Question: Having some real issues with this and cannot suss out where the problem lies.
I have created a basic car site which as the ability for users to upload pictures. i got a detail page, that hyperlink according the unique ID, which works fine. It all breaks down when i inserted a list view into the equation. I essentially want to make a small gallery, where a user clicks on it and it shows specific details.
It does work, however, if you refer to the image, this is what happens:
Now the images that work do not link at all to its unique ID (says data mismatch). The images that don't work link perfectly fine to its unique ID, but fails to display pictures.
cardata.aspx
'''
<%@ Page Title="" Language="vb" AutoEventWireup="false" MasterPageFile="~/Site.Master" CodeBehind="cardata.aspx.vb" Inherits="WebApplication1.cardata" %>
<asp:Content ID="Content1" ContentPlaceHolderID="HeadContent" runat="server">
</asp:Content>
<asp:Content ID="Content2" ContentPlaceHolderID="FeaturedContent" runat="server">
<br />
<br />
<asp:GridView ID="GridView2" runat="server" AutoGenerateColumns="False" DataSourceID="TagsDataSource" Height="23px" Width="130px" CellPadding="4" style="color: #663300" ForeColor="#333333" GridLines="None">
<AlternatingRowStyle BackColor="White" ForeColor="#284775" />
<Columns>
<asp:HyperLinkField DataNavigateUrlFields="Tag" DataNavigateUrlFormatString="CarByTags.aspx?Tag={0}" DataTextField="Tag" />
</Columns>
<EditRowStyle BackColor="#999999" />
<FooterStyle BackColor="#5D7B9D" ForeColor="White" Font-Bold="True" />
<HeaderStyle BackColor="#5D7B9D" Font-Bold="True" ForeColor="White" />
<PagerStyle ForeColor="White" HorizontalAlign="Center" BackColor="#284775" />
<RowStyle BackColor="#F7F6F3" ForeColor="#333333" />
<SelectedRowStyle BackColor="#E2DED6" Font-Bold="True" ForeColor="#333333" />
<SortedAscendingCellStyle BackColor="#E9E7E2" />
<SortedAscendingHeaderStyle BackColor="#506C8C" />
<SortedDescendingCellStyle BackColor="#FFFDF8" />
<SortedDescendingHeaderStyle BackColor="#6F8DAE" />
</asp:GridView>
<br />
<asp:SqlDataSource ID="TagsDataSource" runat="server" ConnectionString="<%$ ConnectionStrings:CarDataString %>" ProviderName="<%$ ConnectionStrings:CarDataString.ProviderName %>" SelectCommand="SELECT [Tag] FROM [tags]"></asp:SqlDataSource>
<asp:ListView ID="ListView1" runat="server" DataSourceID="SqlDataSource1" GroupItemCount="3">
<AlternatingItemTemplate>
<td runat="server" style="background-color:#FFF8DC;">
<asp:Label ID="Image" runat="server" />
<a href='cardetail.aspx?ID={0}' />
<img src='<%# Eval("Image") %>' height="230" width="400" />
</a>
<br />
</td>
</AlternatingItemTemplate>
<EditItemTemplate>
<td runat="server" style="background-color:#008A8C;color: #FFFFFF;">Image:
<asp:TextBox ID="ImageTextBox" runat="server" Text='<%# Bind("Image") %>' />
<br />
<asp:Button ID="UpdateButton" runat="server" CommandName="Update" Text="Update" />
<br />
<asp:Button ID="CancelButton" runat="server" CommandName="Cancel" Text="Cancel" />
<br /></td>
</EditItemTemplate>
<EmptyDataTemplate>
<table runat="server" style="background-color: #FFFFFF;border-collapse: collapse;border-color: #999999;border-style:none;border-width:1px;">
<tr>
<td>No data was returned.</td>
</tr>
</table>
</EmptyDataTemplate>
<EmptyItemTemplate>
<td runat="server" />
</EmptyItemTemplate>
<GroupTemplate>
<tr id="itemPlaceholderContainer" runat="server">
<td id="itemPlaceholder" runat="server"></td>
</tr>
</GroupTemplate>
<InsertItemTemplate>
<td runat="server" style="">Image:
<asp:TextBox ID="ImageTextBox" runat="server" Text='<%# Bind("Image") %>' />
<br />
<asp:Button ID="InsertButton" runat="server" CommandName="Insert" Text="Insert" />
<br />
<asp:Button ID="CancelButton" runat="server" CommandName="Cancel" Text="Clear" />
<br /></td>
</InsertItemTemplate>
<ItemTemplate>
<td runat="server" style="background-color:#DCDCDC;color: #000000;">Image:
<asp:Label ID="ImageLabel" runat="server" Text='<%# Eval("Image") %>' />
<asp:HyperLink ID="hlEdit" runat="server"
NavigateUrl='<%# Eval("ID", "cardetail.aspx?ID={0}")%>'
ImageUrl="~/Images/edit.png"></asp:HyperLink>
<br /></td>
</ItemTemplate>
<LayoutTemplate>
<table runat="server">
<tr runat="server">
<td runat="server">
<table id="groupPlaceholderContainer" runat="server" border="1" style="background-color: #FFFFFF;border-collapse: collapse;border-color: #999999;border-style:none;border-width:1px;font-family: Verdana, Arial, Helvetica, sans-serif;">
<tr id="groupPlaceholder" runat="server">
</tr>
</table>
</td>
</tr>
<tr runat="server">
<td runat="server" style="text-align: center;background-color: #CCCCCC;font-family: Verdana, Arial, Helvetica, sans-serif;color: #000000;">
<asp:DataPager ID="DataPager1" runat="server" PageSize="12">
<Fields>
<asp:NextPreviousPagerField ButtonType="Button" ShowFirstPageButton="True" ShowLastPageButton="True" />
</Fields>
</asp:DataPager>
</td>
</tr>
</table>
</LayoutTemplate>
<SelectedItemTemplate>
<td runat="server" style="background-color:#008A8C;font-weight: bold;color: #FFFFFF;">Image:
<asp:Label ID="ImageLabel" runat="server" Text='<%# Eval("Image") %>' />
<asp:HyperLink ID="hlEdit" runat="server"
NavigateUrl='<%# Eval("ID", "cardetail.aspx?ID={0}")%>'
ImageUrl="~/Images/edit.png"></asp:HyperLink>
<br /></td>
</SelectedItemTemplate>
</asp:ListView>
<asp:SqlDataSource ID="SqlDataSource2" runat="server" ConnectionString="<%$ ConnectionStrings:CarDataString %>" ProviderName="<%$ ConnectionStrings:CarDataString.ProviderName %>" SelectCommand="SELECT [Image] FROM [carclub]"></asp:SqlDataSource>
<br />
<br />
<asp:GridView ID="GridView1" runat="server" AutoGenerateColumns="False" DataKeyNames="ID" DataSourceID="SqlDataSource1" CellPadding="4" ForeColor="#333333" GridLines="None">
<AlternatingRowStyle BackColor="White" ForeColor="#284775" />
<Columns>
<asp:BoundField DataField="ID" HeaderText="ID" SortExpression="ID" InsertVisible="False" ReadOnly="True" />
<asp:BoundField DataField="Car Make" HeaderText="Car Make" SortExpression="Car Make" />
<asp:BoundField DataField="Model" HeaderText="Model" SortExpression="Model" />
<asp:BoundField DataField="Age" HeaderText="Age" SortExpression="Age" />
<asp:BoundField DataField="Engine Size" HeaderText="Engine Size" SortExpression="Engine Size" />
<asp:BoundField DataField="Origin" HeaderText="Origin" SortExpression="Origin" />
<asp:BoundField DataField="BHP" HeaderText="BHP" SortExpression="BHP" />
<asp:BoundField DataField="Layout" HeaderText="Layout" SortExpression="Layout" />
<asp:BoundField DataField="Description" HeaderText="Description" SortExpression="Description" />
<asp:HyperLinkField DataNavigateUrlFields="ID" DataNavigateUrlFormatString="cardetail.aspx?ID={0}" HeaderText="More Details" Text="Details" />
</Columns>
<EditRowStyle BackColor="#999999" />
<FooterStyle BackColor="#5D7B9D" ForeColor="White" Font-Bold="True" />
<HeaderStyle BackColor="#5D7B9D" Font-Bold="True" ForeColor="White" />
<PagerStyle ForeColor="White" HorizontalAlign="Center" BackColor="#284775" />
<RowStyle BackColor="#F7F6F3" ForeColor="#333333" />
<SelectedRowStyle BackColor="#E2DED6" Font-Bold="True" ForeColor="#333333" />
<SortedAscendingCellStyle BackColor="#E9E7E2" />
<SortedAscendingHeaderStyle BackColor="#506C8C" />
<SortedDescendingCellStyle BackColor="#FFFDF8" />
<SortedDescendingHeaderStyle BackColor="#6F8DAE" />
</asp:GridView>
<asp:SqlDataSource ID="SqlDataSource1" runat="server" ConnectionString="<%$ ConnectionStrings:CarDataString %>" ProviderName="<%$ ConnectionStrings:CarDataString.ProviderName %>" SelectCommand="SELECT * FROM [carclub]"></asp:SqlDataSource>
</asp:Content>
<asp:Content ID="Content3" ContentPlaceHolderID="MainContent" runat="server">
</asp:Content>
'''
cardetail.aspx
'''
Imports System.Data.OleDb
Public Class cardetail
Inherits System.Web.UI.Page
Protected Sub Page_Load(ByVal sender As Object, ByVal e As System.EventArgs) Handles Me.Load
If IsPostBack = False Then
If Request.Params("ID") = "" Then Response.Redirect("cardata.aspx")
Dim oleDbConn As New OleDb.OleDbConnection(ConfigurationManager.ConnectionStrings("CarDataString").ConnectionString)
Dim SqlString As String = "SELECT * FROM comments WHERE car_fkId=@f1"
Dim cmd As OleDbCommand = New OleDbCommand(SqlString, oleDbConn)
cmd.CommandType = CommandType.Text
cmd.Parameters.AddWithValue("@f1", Request.Params("ID"))
oleDbConn.Open()
Dim dataReader = cmd.ExecuteReader()
GridView2.DataSource = dataReader
GridView2.DataBind()
End If
End Sub
Protected Sub btn_AddComment_Click(sender As Object, e As EventArgs) Handles btn_AddComment.Click
Dim oleDbConn As New OleDb.OleDbConnection(ConfigurationManager.ConnectionStrings("CarDataString").ConnectionString)
Dim SqlString As String = "Insert into comments(Author, Comment, Title, car_fkId) Values (@f1,@f2,@f3,@f4)"
Dim cmd As OleDbCommand = New OleDbCommand(SqlString, oleDbConn)
cmd.CommandType = CommandType.Text
cmd.Parameters.AddWithValue("@f1", tb_author.Text)
cmd.Parameters.AddWithValue("@f2", tb_title.Text)
cmd.Parameters.AddWithValue("@f3", tb_comment.Text)
cmd.Parameters.AddWithValue("@f4", Request.Params("ID"))
oleDbConn.Open()
cmd.ExecuteNonQuery()
''''''fill Gridview2
Dim fillComments As String = "SELECT * FROM comments WHERE car_fkId=@f1"
Dim fillCommentsCmd As OleDbCommand = New OleDbCommand(fillComments, oleDbConn)
fillCommentsCmd.CommandType = CommandType.Text
fillCommentsCmd.Parameters.AddWithValue("@f1", Request.Params("ID"))
Dim dataReader = fillCommentsCmd.ExecuteReader()
GridView2.DataSource = dataReader
GridView2.DataBind()
tb_author.Text = ""
tb_comment.Text = ""
tb_title.Text = ""
End Sub
Protected Sub CheckBoxList1_SelectedIndexChanged(sender As Object, e As EventArgs) Handles CheckBoxList1.SelectedIndexChanged
End Sub
Protected Sub Button1_Click(sender As Object, e As EventArgs) Handles Button1.Click
Dim oleDbConn As New OleDb.OleDbConnection(ConfigurationManager.ConnectionStrings("CarDataString").ConnectionString)
Dim SqlString As String = "INSERT INTO CarTagJunction(Car_fkId,Tag_fkId) VALUES(@f1,@f2)"
oleDbConn.Open()
For Each cb As ListItem In CheckBoxList1.Items
If cb.Selected Then
'here is where we add the join to the table of tags of cars
Dim cmd As OleDbCommand = New OleDbCommand(SqlString, oleDbConn)
cmd.CommandType = CommandType.Text
cmd.Parameters.AddWithValue("@f1", Request.Params("ID"))
cmd.Parameters.AddWithValue("@f2", cb.Value)
cmd.ExecuteNonQuery()
End If
Next
If TextBox1.Text = "" Then Return
Dim newTags = TextBox1.Text.Split(",")
For Each newTag In newTags
Dim newTagSql As String = "INSERT INTO Tags(Tag) VALUES(@f1)"
Dim cmd As OleDbCommand = New OleDbCommand(newTagSql, oleDbConn)
cmd.CommandType = CommandType.Text
cmd.Parameters.AddWithValue("@f1", newTag)
cmd.ExecuteNonQuery()
Dim getLastIdCmd As OleDbCommand = New OleDbCommand("SELECT TOP 1 ID from Tags ORDER BY ID DESC", oleDbConn)
Dim dr = getLastIdCmd.ExecuteReader()
dr.Read()
Dim LastId = dr.GetValue(0)
Dim newcmd As OleDbCommand = New OleDbCommand(SqlString, oleDbConn)
newcmd.CommandType = CommandType.Text
newcmd.Parameters.AddWithValue("@f1", Request.Params("ID"))
newcmd.Parameters.AddWithValue("@f2", LastId)
newcmd.ExecuteNonQuery()
Next
End Sub
Protected Sub LoginView1_ViewChanged(sender As Object, e As EventArgs) Handles LoginView1.ViewChanged
End Sub
Protected Sub tb_author_TextChanged(sender As Object, e As EventArgs) Handles tb_author.TextChanged
End Sub
End Class
'''
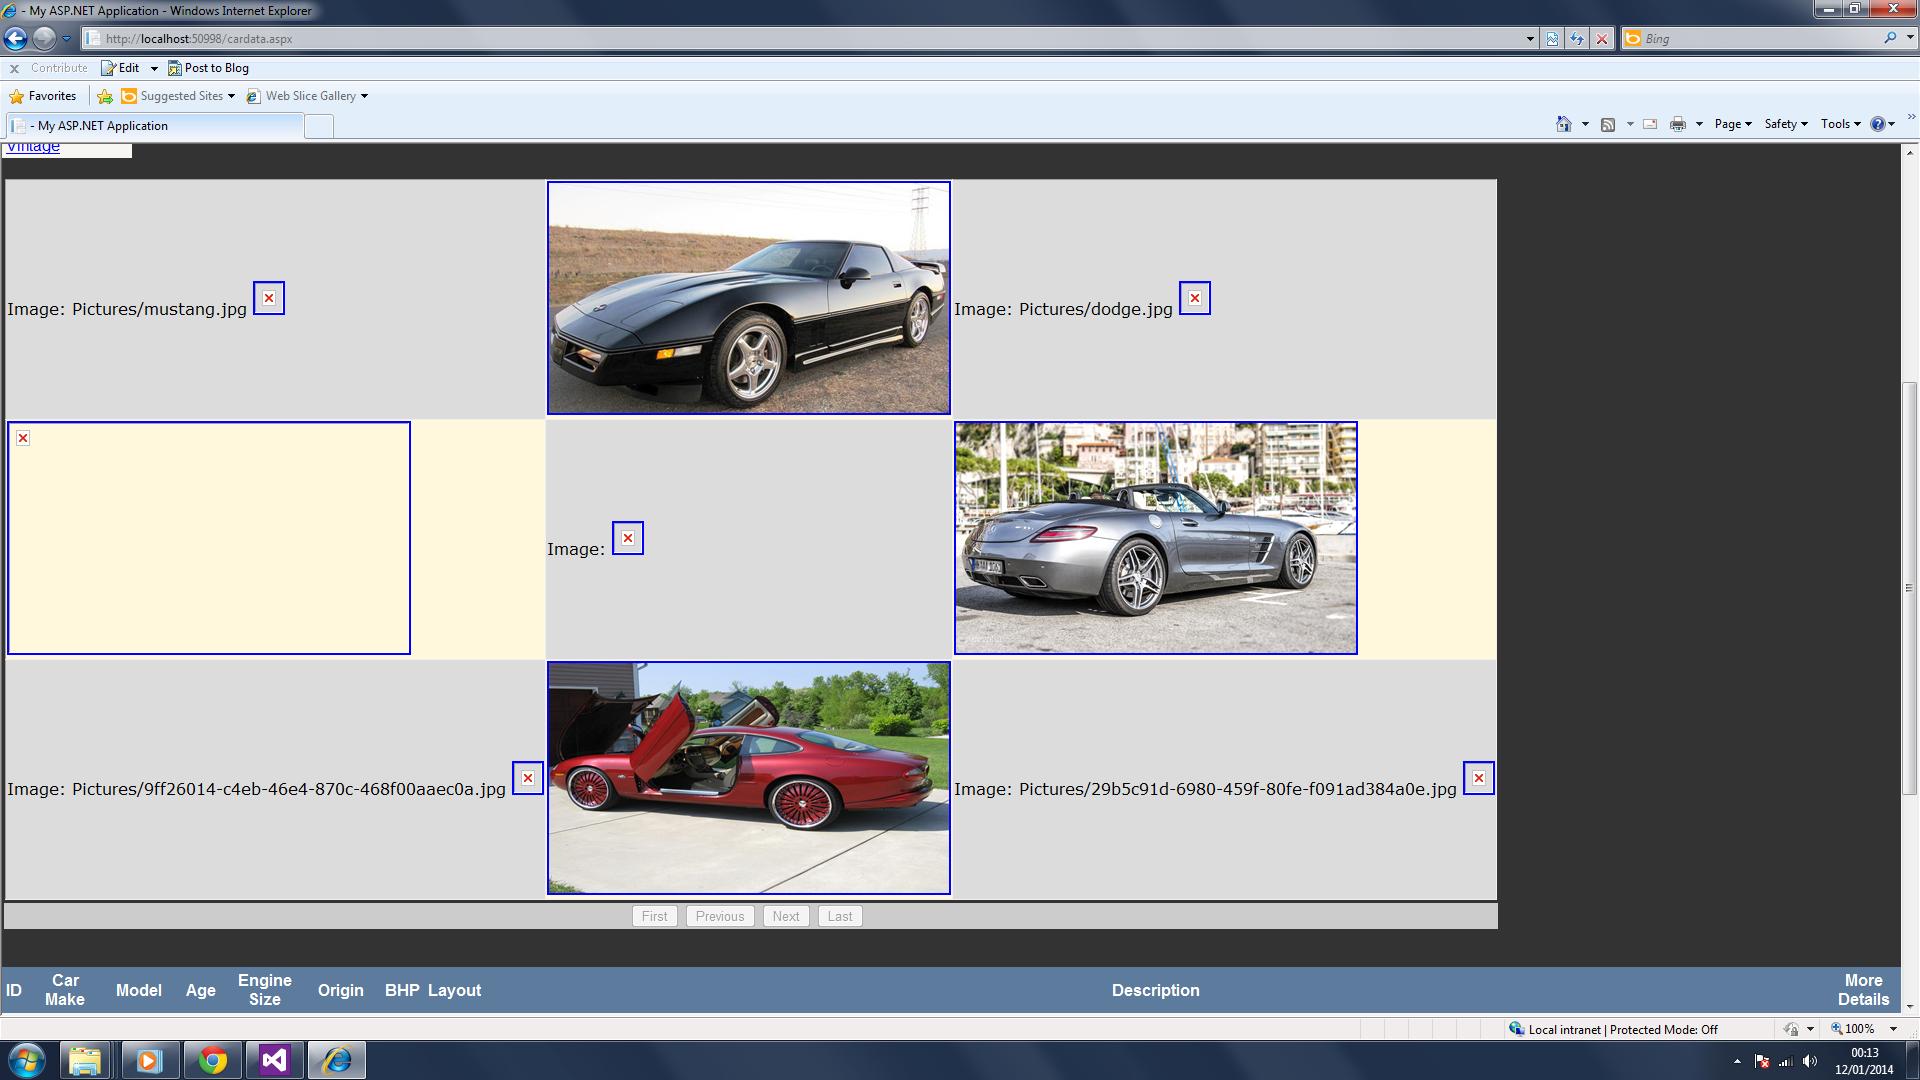
Answer: Your anchor tag has several issues:
1. The tag is closed early. Then there is a closed </a> without any opening <a>.
2. href is incorrect, ID={0} will cause an error when you will try to convert it to int.
3.  has no relation with the preceding <a> tag.
Your markup should be like this:
'''
<AlternatingItemTemplate>
<td runat="server" style="background-color:#FFF8DC;">
<asp:Label ID="Image" runat="server" />
<a href='<%# Eval("ID", "cardetail.aspx?ID={0}") %>' >
<img src='<%# Eval("Image") %>' height="230" width="400" />
</a>
<br />
</td>
</AlternatingItemTemplate>
'''
After fixing this, if you still have issues, try to debug image url's and href's using client side debugging tool and update your question.